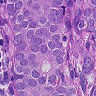
Metastatic tissue present: yes